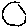
Label: moon